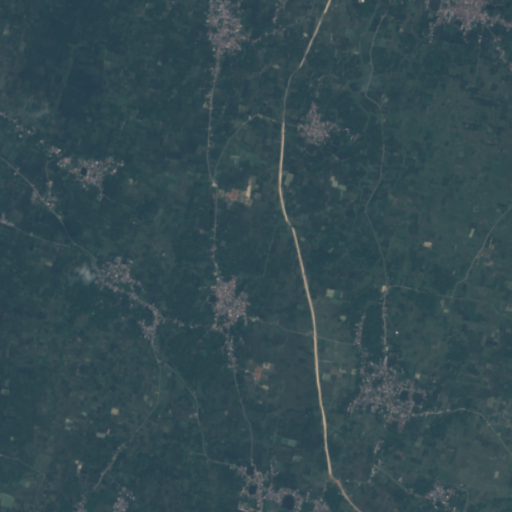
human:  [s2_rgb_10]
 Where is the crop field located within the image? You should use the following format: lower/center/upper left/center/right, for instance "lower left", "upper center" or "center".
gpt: The crop field is located in the right of the image.
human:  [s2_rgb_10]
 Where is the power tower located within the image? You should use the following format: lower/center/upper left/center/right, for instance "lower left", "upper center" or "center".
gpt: The power tower is located in the lower right of the image.
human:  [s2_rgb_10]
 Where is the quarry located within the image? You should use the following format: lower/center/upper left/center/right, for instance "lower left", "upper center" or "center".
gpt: The quarry is located in the center right of the image.
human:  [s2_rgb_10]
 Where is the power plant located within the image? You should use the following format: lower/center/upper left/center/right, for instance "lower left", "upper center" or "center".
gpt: There is no power plant in the image.